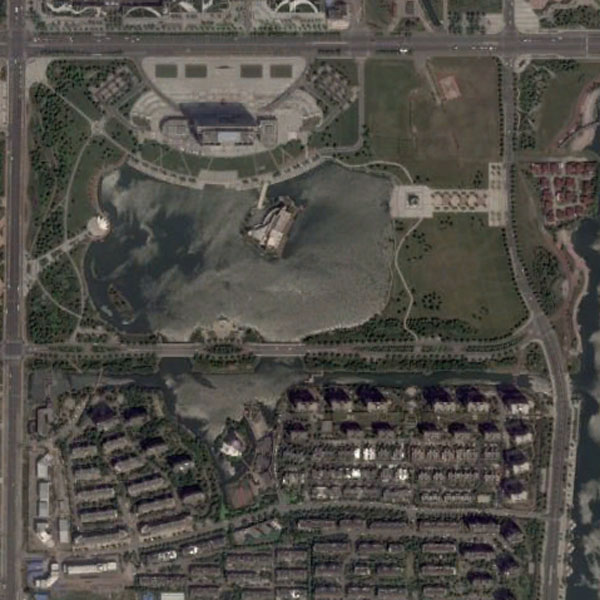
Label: Park